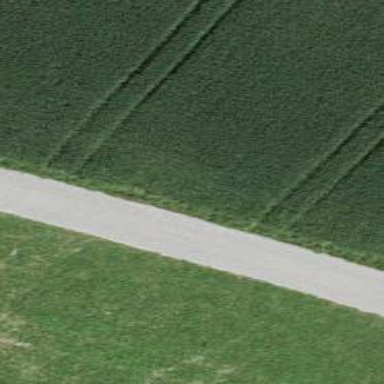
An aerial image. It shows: Unclassified road.